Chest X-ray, PA view. Patient: 20 years old, sex F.
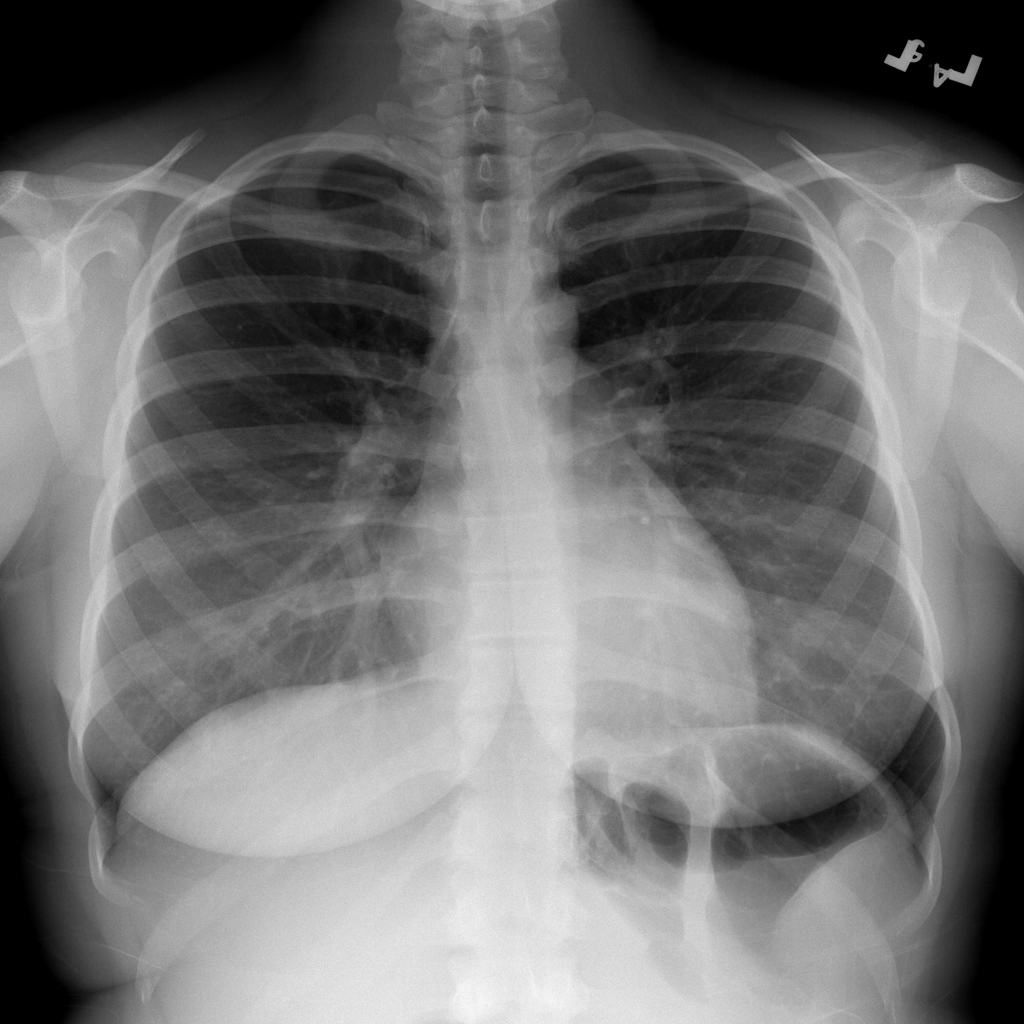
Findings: No Finding